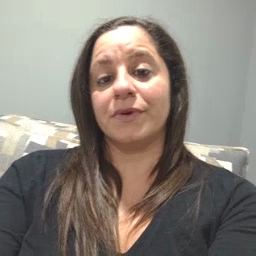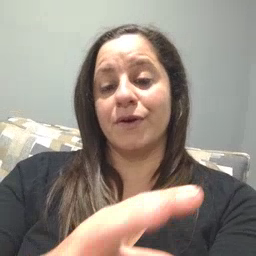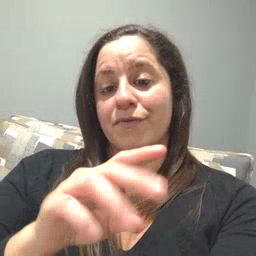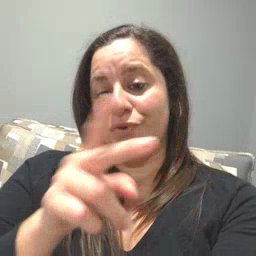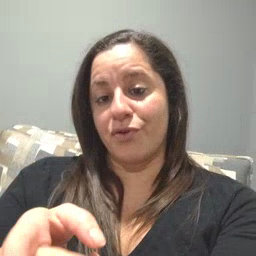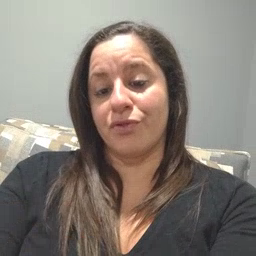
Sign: fall